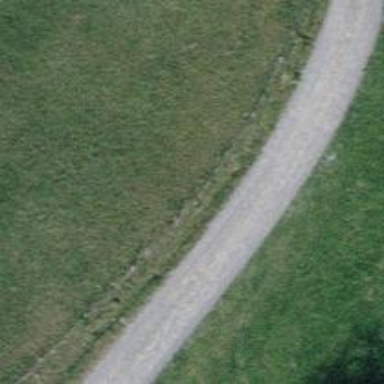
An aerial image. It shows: Unpaved track road.